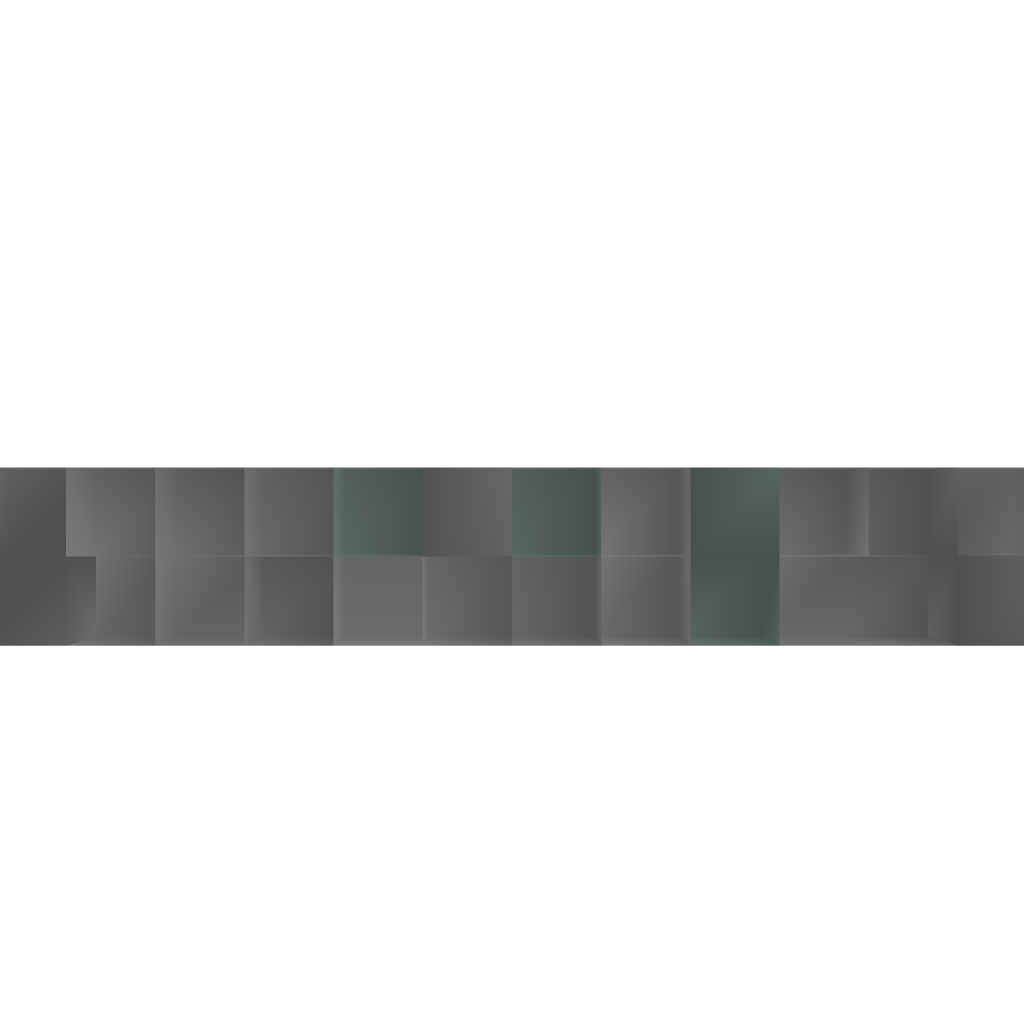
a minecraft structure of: Cemetery